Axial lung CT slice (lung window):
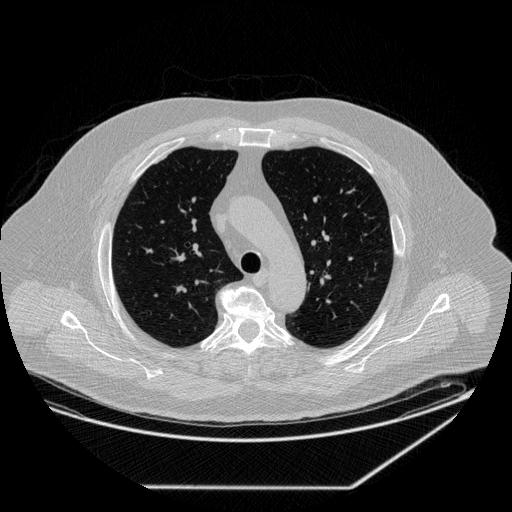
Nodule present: no